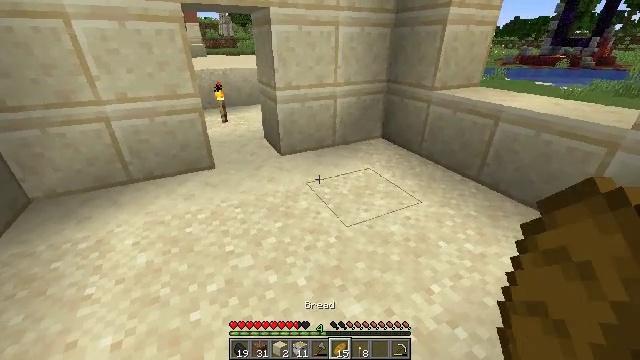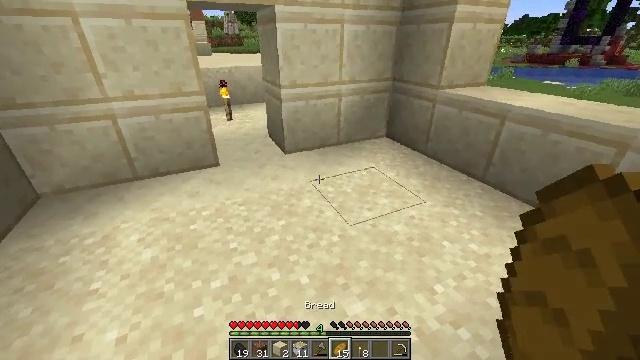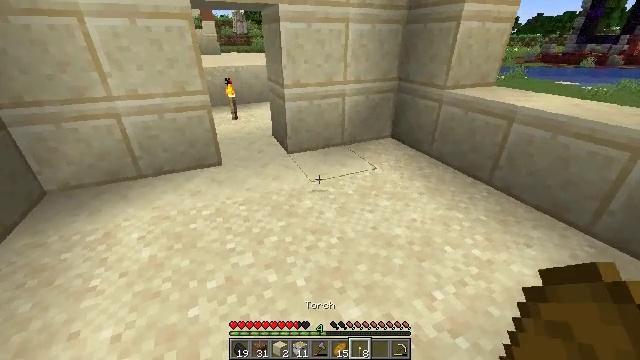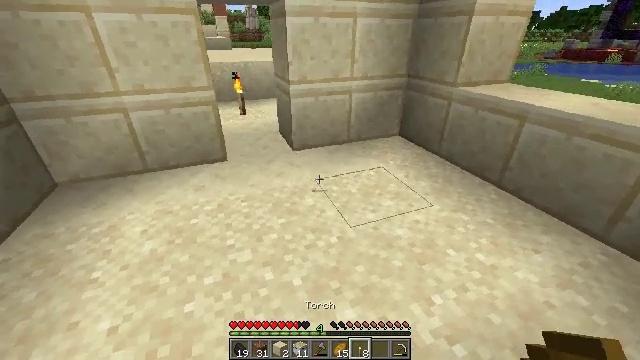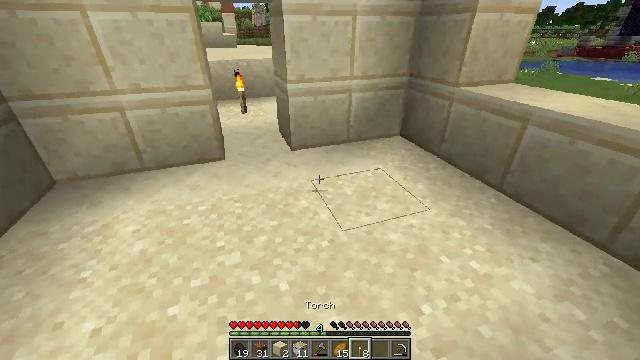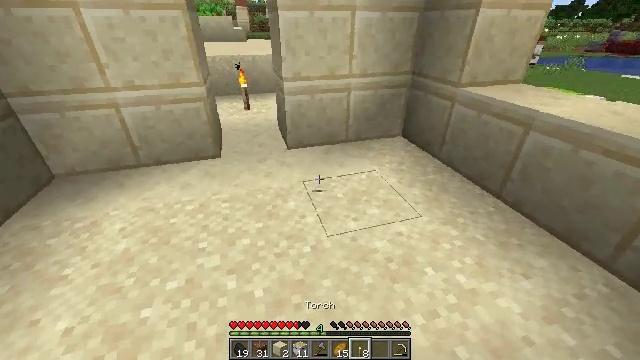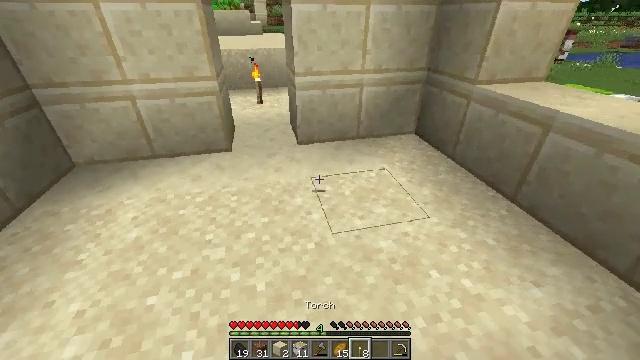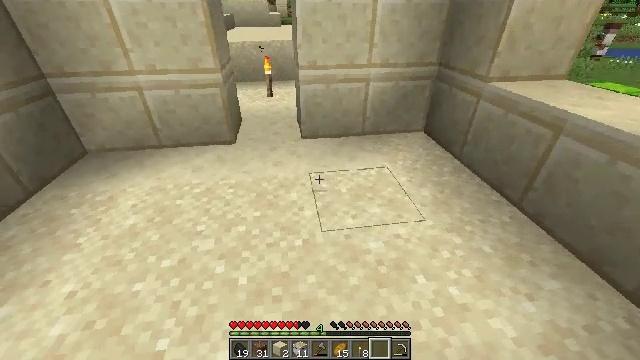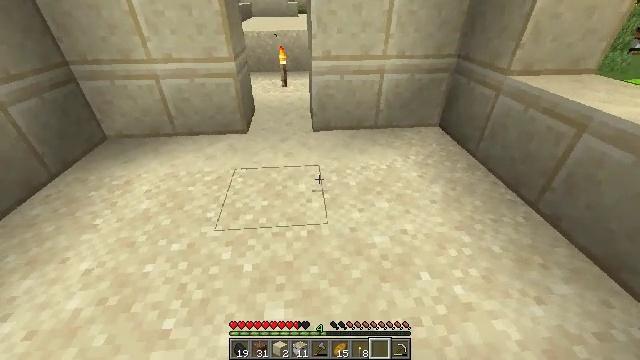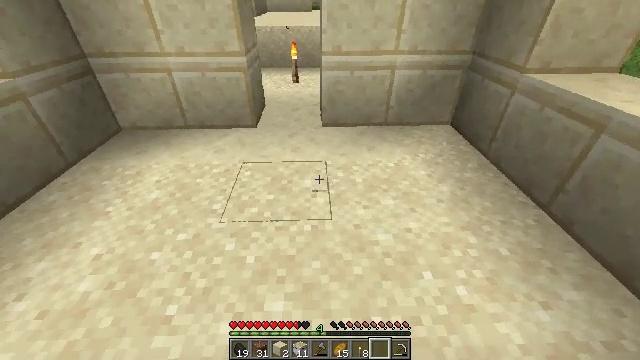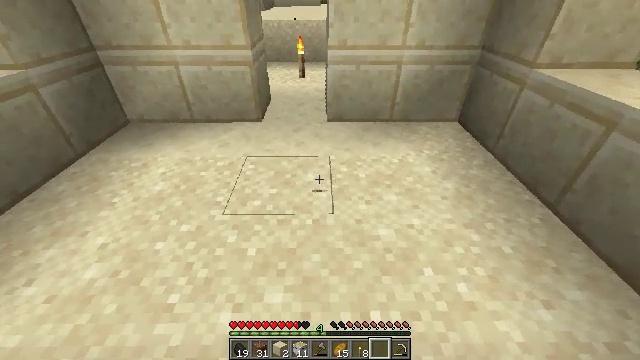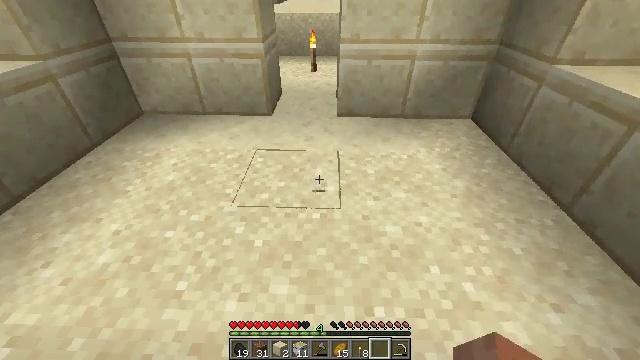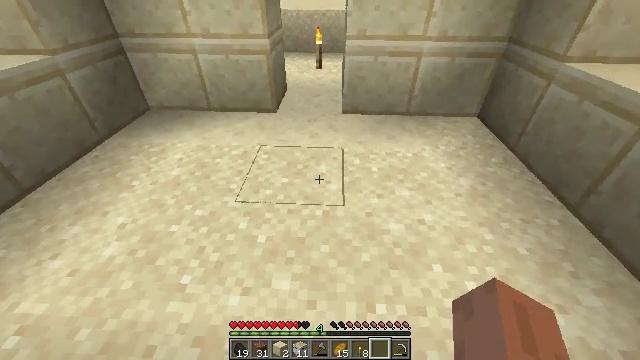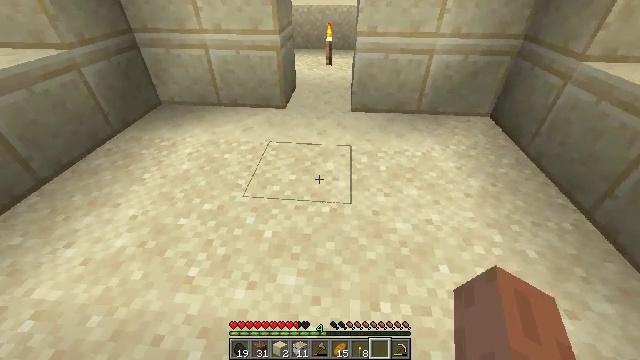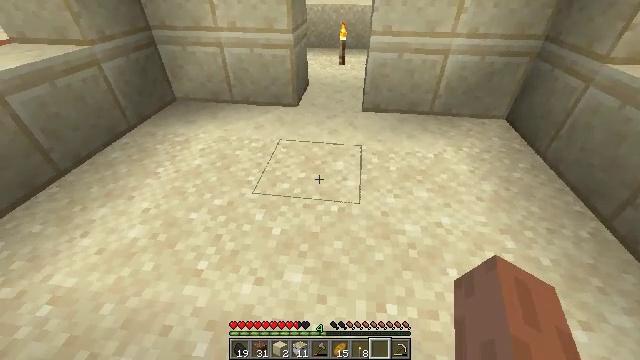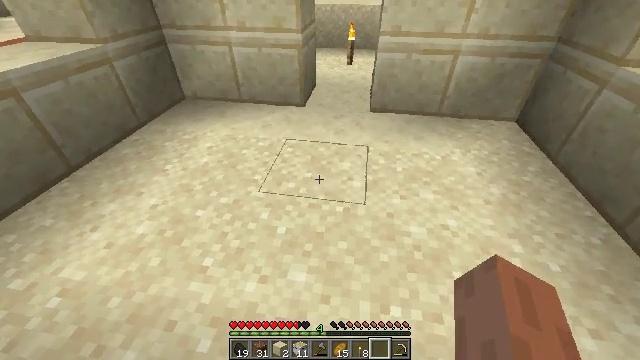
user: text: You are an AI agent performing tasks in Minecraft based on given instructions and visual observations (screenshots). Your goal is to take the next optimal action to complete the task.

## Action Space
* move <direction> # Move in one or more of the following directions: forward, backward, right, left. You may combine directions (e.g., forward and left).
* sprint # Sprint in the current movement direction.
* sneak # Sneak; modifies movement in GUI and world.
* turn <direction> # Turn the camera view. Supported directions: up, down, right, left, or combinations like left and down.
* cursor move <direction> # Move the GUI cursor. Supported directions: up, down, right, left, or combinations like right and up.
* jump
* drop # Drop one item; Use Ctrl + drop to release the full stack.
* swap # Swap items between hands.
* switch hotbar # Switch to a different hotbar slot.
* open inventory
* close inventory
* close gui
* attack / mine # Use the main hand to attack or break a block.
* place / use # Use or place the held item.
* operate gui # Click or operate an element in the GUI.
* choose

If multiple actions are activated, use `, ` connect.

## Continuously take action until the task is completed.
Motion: motion action
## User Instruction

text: Gather smooth sandstone from desert temples or structures.
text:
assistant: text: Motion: turn left
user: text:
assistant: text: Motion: move right, turn left
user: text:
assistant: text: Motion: move right, turn left
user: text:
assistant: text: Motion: move right, turn left
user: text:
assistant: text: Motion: move right, turn left
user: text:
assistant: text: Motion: move right, turn left and down
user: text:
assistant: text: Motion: turn left and down
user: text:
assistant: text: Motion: turn left and down
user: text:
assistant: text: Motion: turn left
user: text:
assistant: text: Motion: turn left
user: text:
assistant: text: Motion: turn left and down
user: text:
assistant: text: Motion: turn left
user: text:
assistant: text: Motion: turn left
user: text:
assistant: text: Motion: turn left
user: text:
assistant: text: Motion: turn left
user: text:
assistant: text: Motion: turn left
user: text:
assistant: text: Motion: no_op
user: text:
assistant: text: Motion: no_op
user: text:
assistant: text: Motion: move right
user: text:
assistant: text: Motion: move right, turn left
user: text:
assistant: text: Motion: move right
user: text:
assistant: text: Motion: no_op
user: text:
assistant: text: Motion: turn left
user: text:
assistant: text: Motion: turn left
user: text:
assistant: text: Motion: turn left and down
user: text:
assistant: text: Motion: turn left
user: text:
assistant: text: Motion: turn left
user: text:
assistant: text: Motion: no_op
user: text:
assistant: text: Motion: move forward
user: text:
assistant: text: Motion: move forward